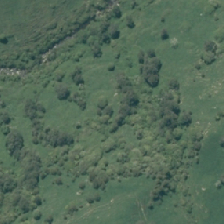
Land cover: broadleaved_indigenous_hardwood